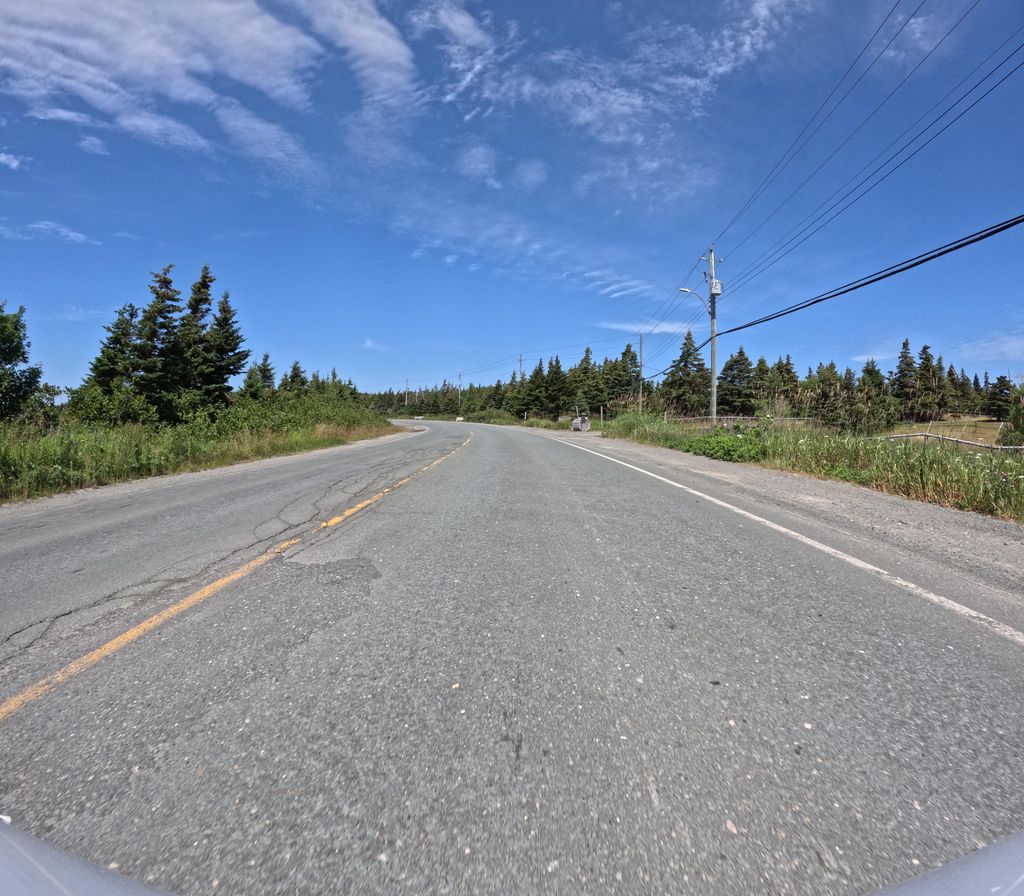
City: st_johns